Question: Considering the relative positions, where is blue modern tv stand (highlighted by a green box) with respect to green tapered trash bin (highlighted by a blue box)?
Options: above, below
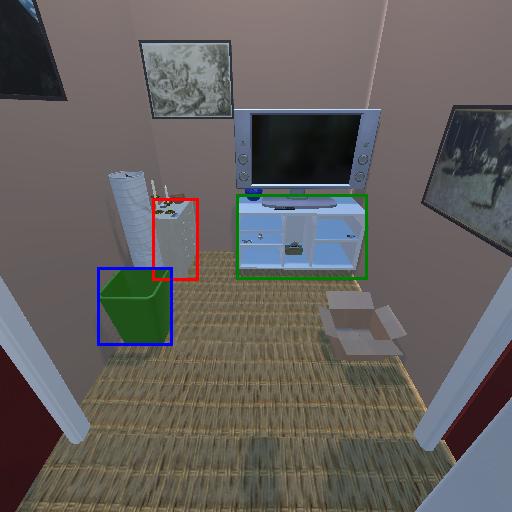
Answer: above